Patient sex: F
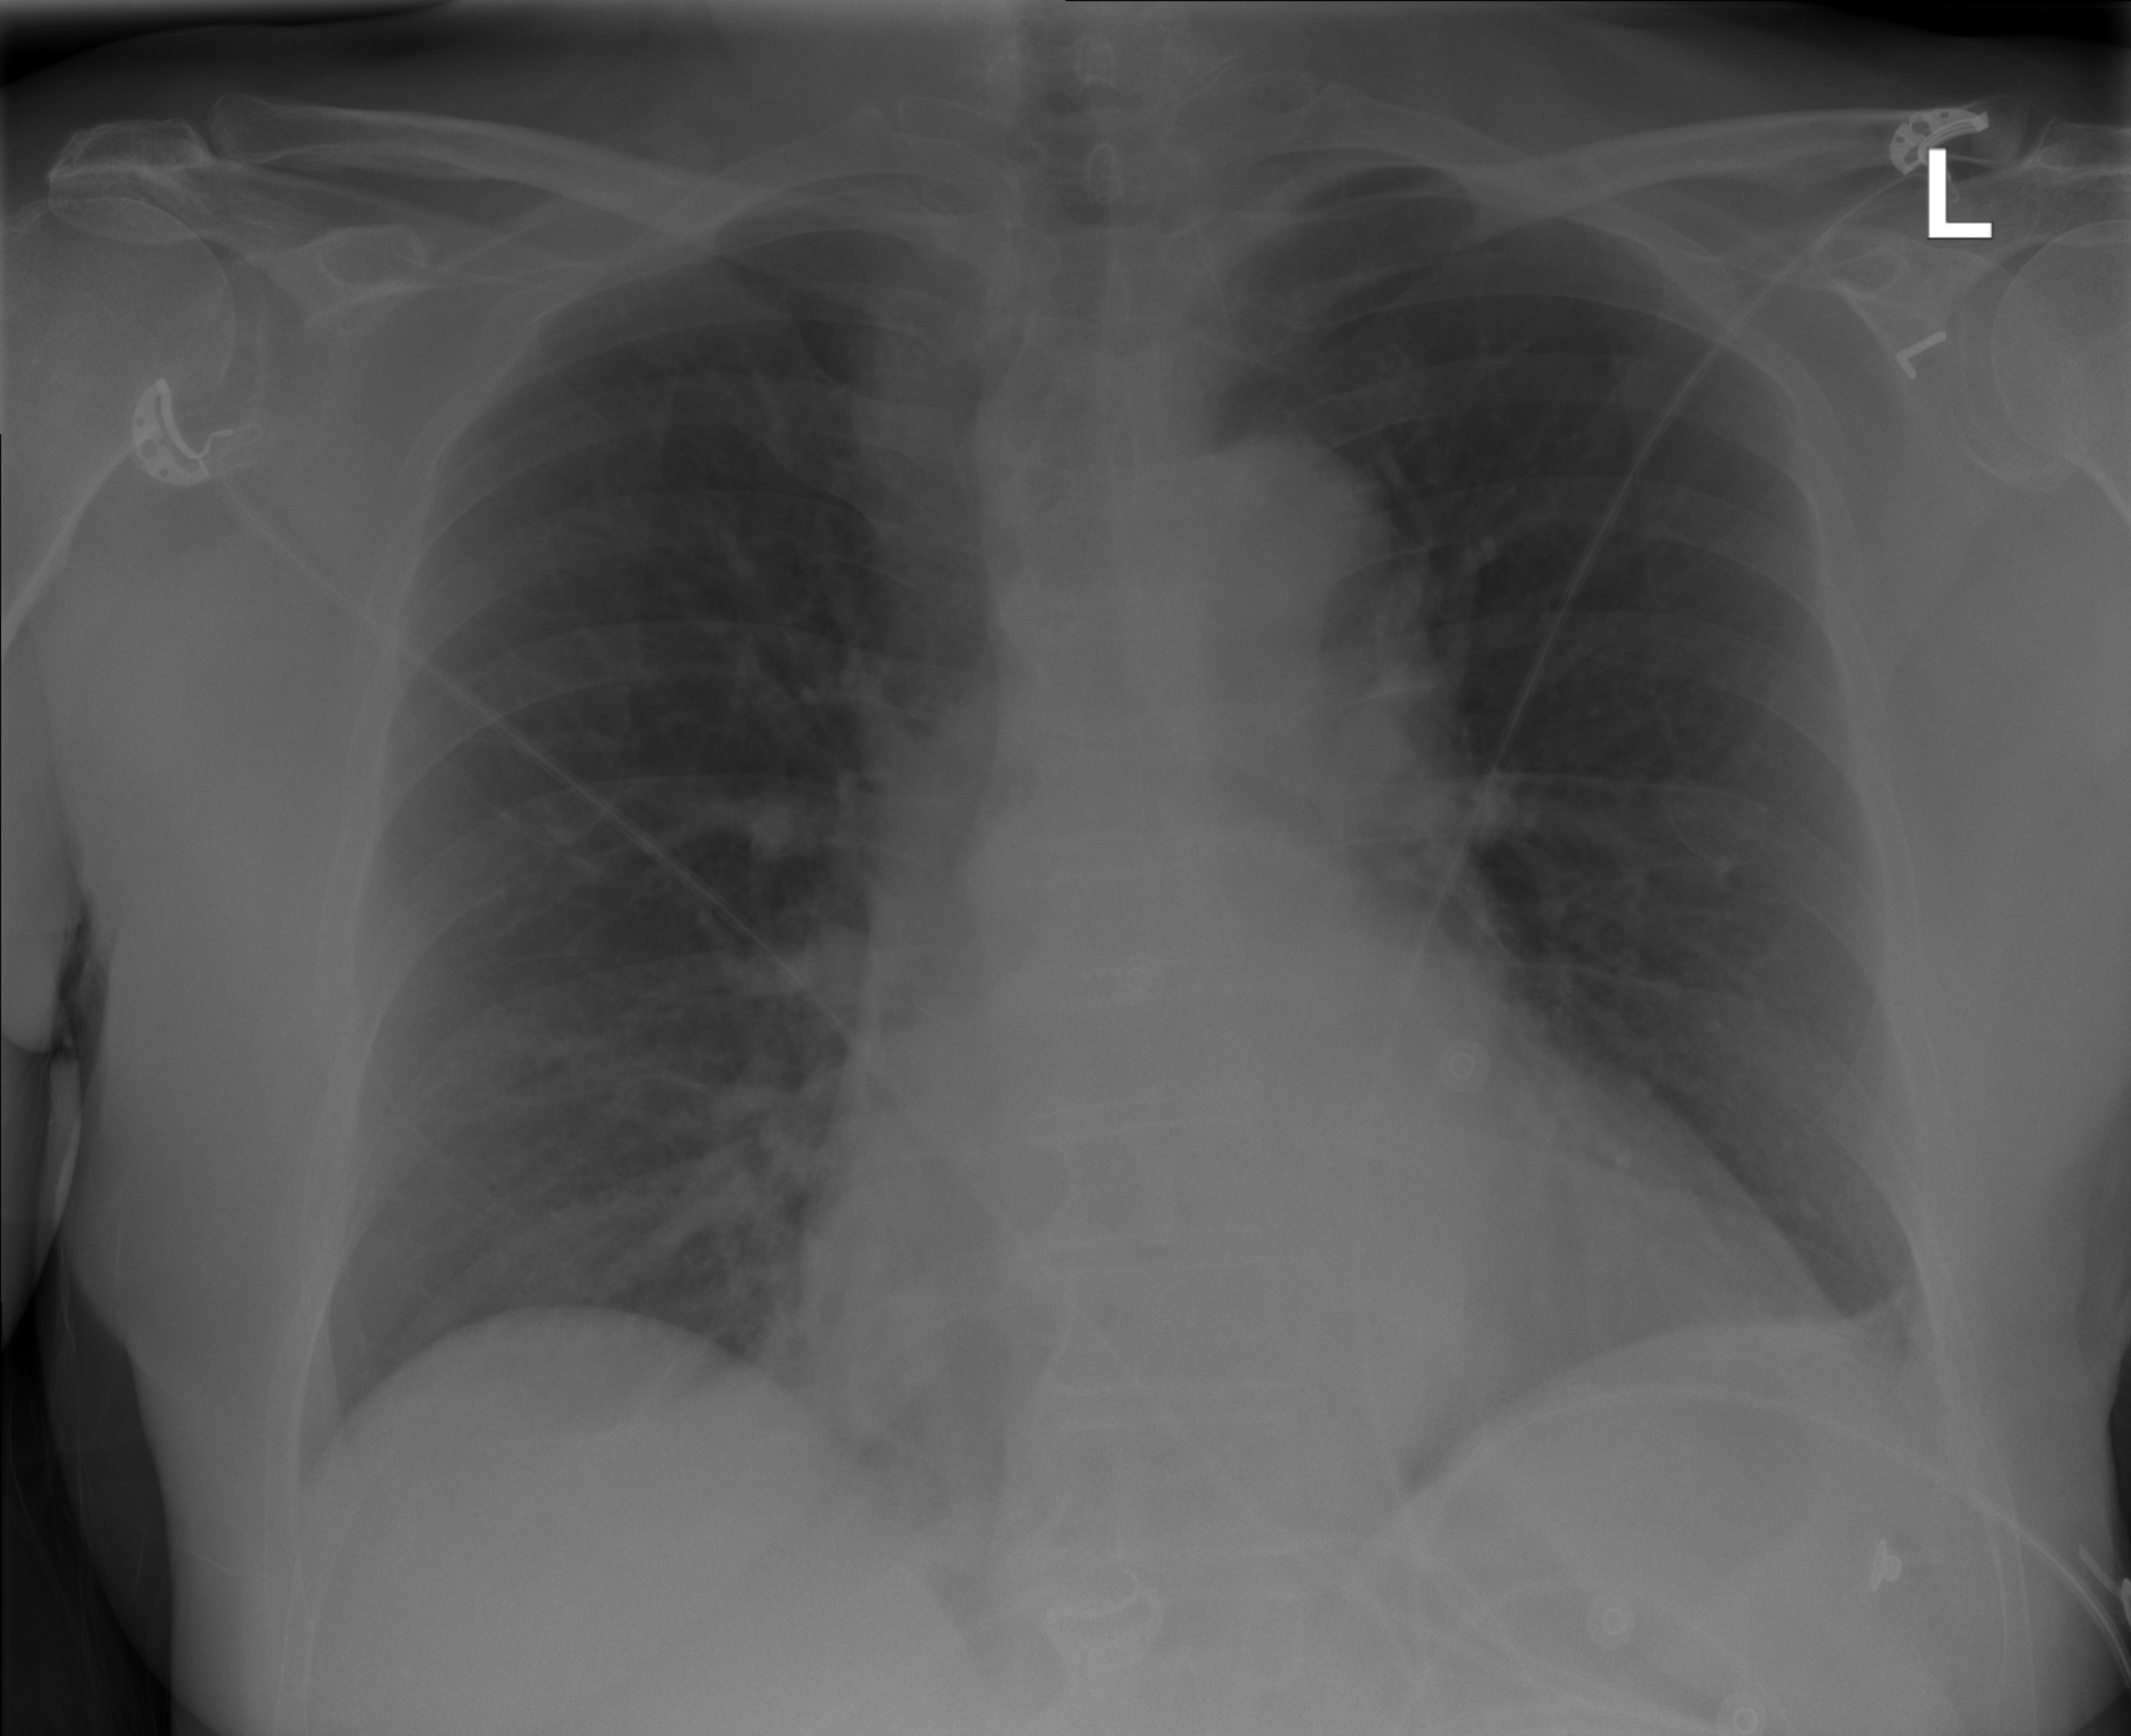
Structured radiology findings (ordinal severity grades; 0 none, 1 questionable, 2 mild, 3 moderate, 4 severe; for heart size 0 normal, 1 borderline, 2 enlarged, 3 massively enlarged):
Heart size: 2
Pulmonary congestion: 0
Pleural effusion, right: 0
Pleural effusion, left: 2
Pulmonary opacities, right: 0
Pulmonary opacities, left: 0
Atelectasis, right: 0
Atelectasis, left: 2